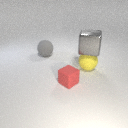
large gray metal cube above large yellow rubber sphere